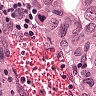
Metastatic tissue present: yes